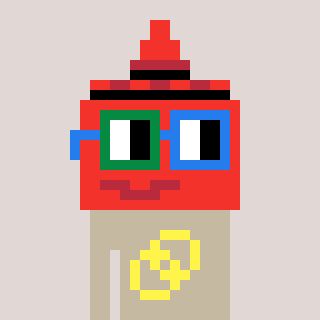
a pixel art character with square green and blue glasses, a ketchup-shaped head and a bege-colored body on a warm background